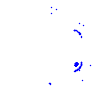
Particle: electron